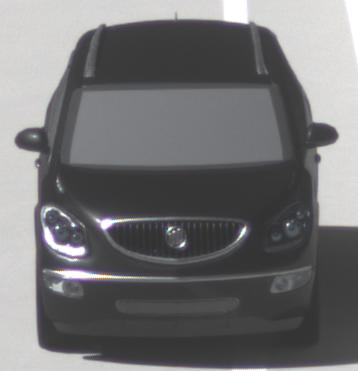
Make: Buick
Model: Enclave
Detailed model: GMT967
Model produced from: 2007
Model produced until: 2017
Doors: 5
Color: black
Road condition: dry road
Daytime: midday
Contrast: high contrast